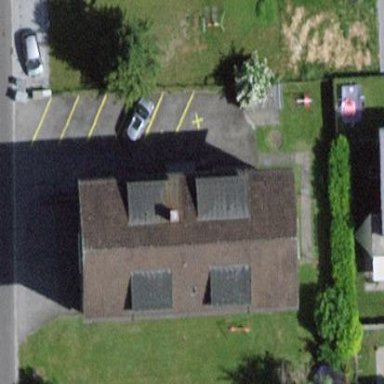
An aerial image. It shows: Detached building.